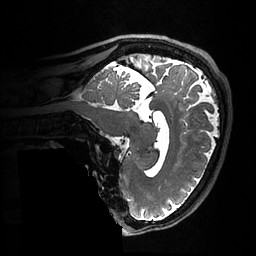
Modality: T2w
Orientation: sagittal
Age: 38
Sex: male
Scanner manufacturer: ge
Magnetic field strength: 3 T
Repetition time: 3.202 s
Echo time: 0.06703 s